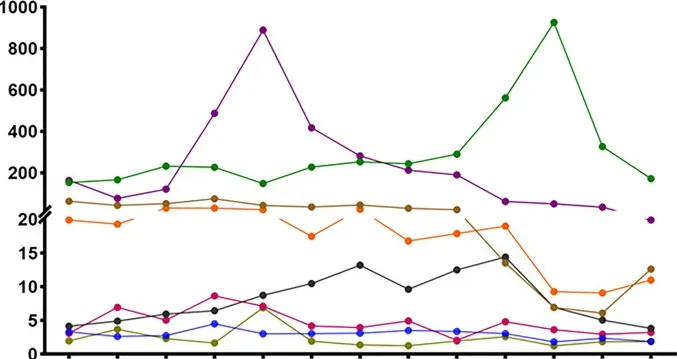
Serum tumor biomarkers during treatment.
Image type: pathology (giemsa)